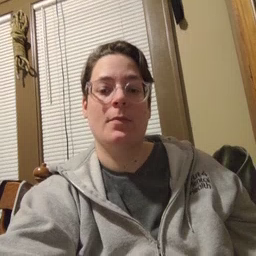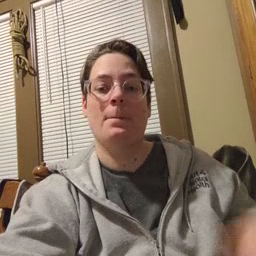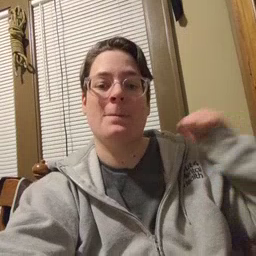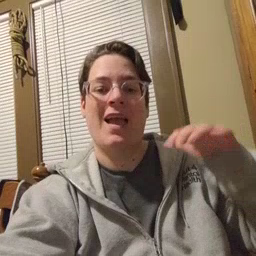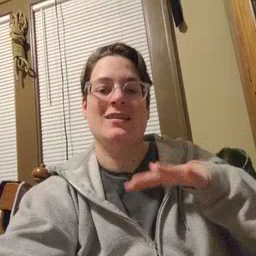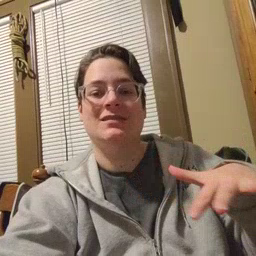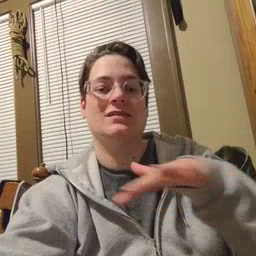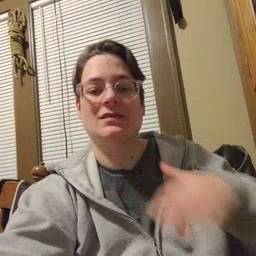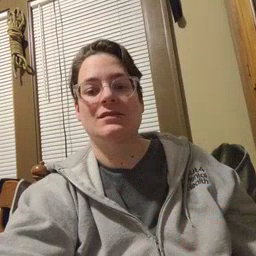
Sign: backyard